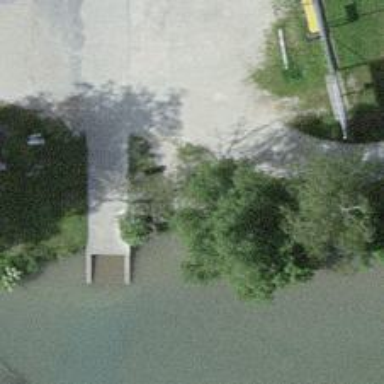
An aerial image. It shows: Brown bench.